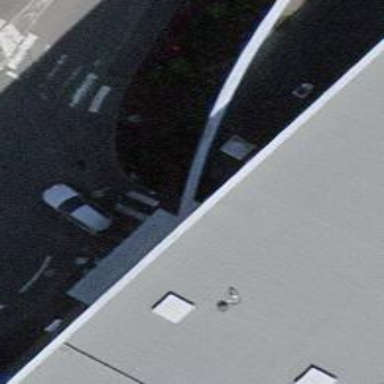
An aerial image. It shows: Entrance to multi-storey parking facility.